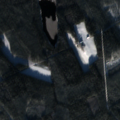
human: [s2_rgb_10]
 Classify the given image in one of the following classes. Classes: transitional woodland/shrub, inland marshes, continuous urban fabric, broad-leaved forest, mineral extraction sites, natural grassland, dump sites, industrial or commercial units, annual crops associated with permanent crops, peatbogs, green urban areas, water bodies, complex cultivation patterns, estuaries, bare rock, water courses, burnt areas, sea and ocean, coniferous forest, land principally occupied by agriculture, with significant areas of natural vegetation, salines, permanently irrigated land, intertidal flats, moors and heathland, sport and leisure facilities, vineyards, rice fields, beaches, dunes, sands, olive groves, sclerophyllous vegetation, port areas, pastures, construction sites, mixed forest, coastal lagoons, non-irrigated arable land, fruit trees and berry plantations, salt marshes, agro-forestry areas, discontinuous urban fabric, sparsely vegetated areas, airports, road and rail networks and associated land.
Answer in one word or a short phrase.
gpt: coniferous forest, mixed forest